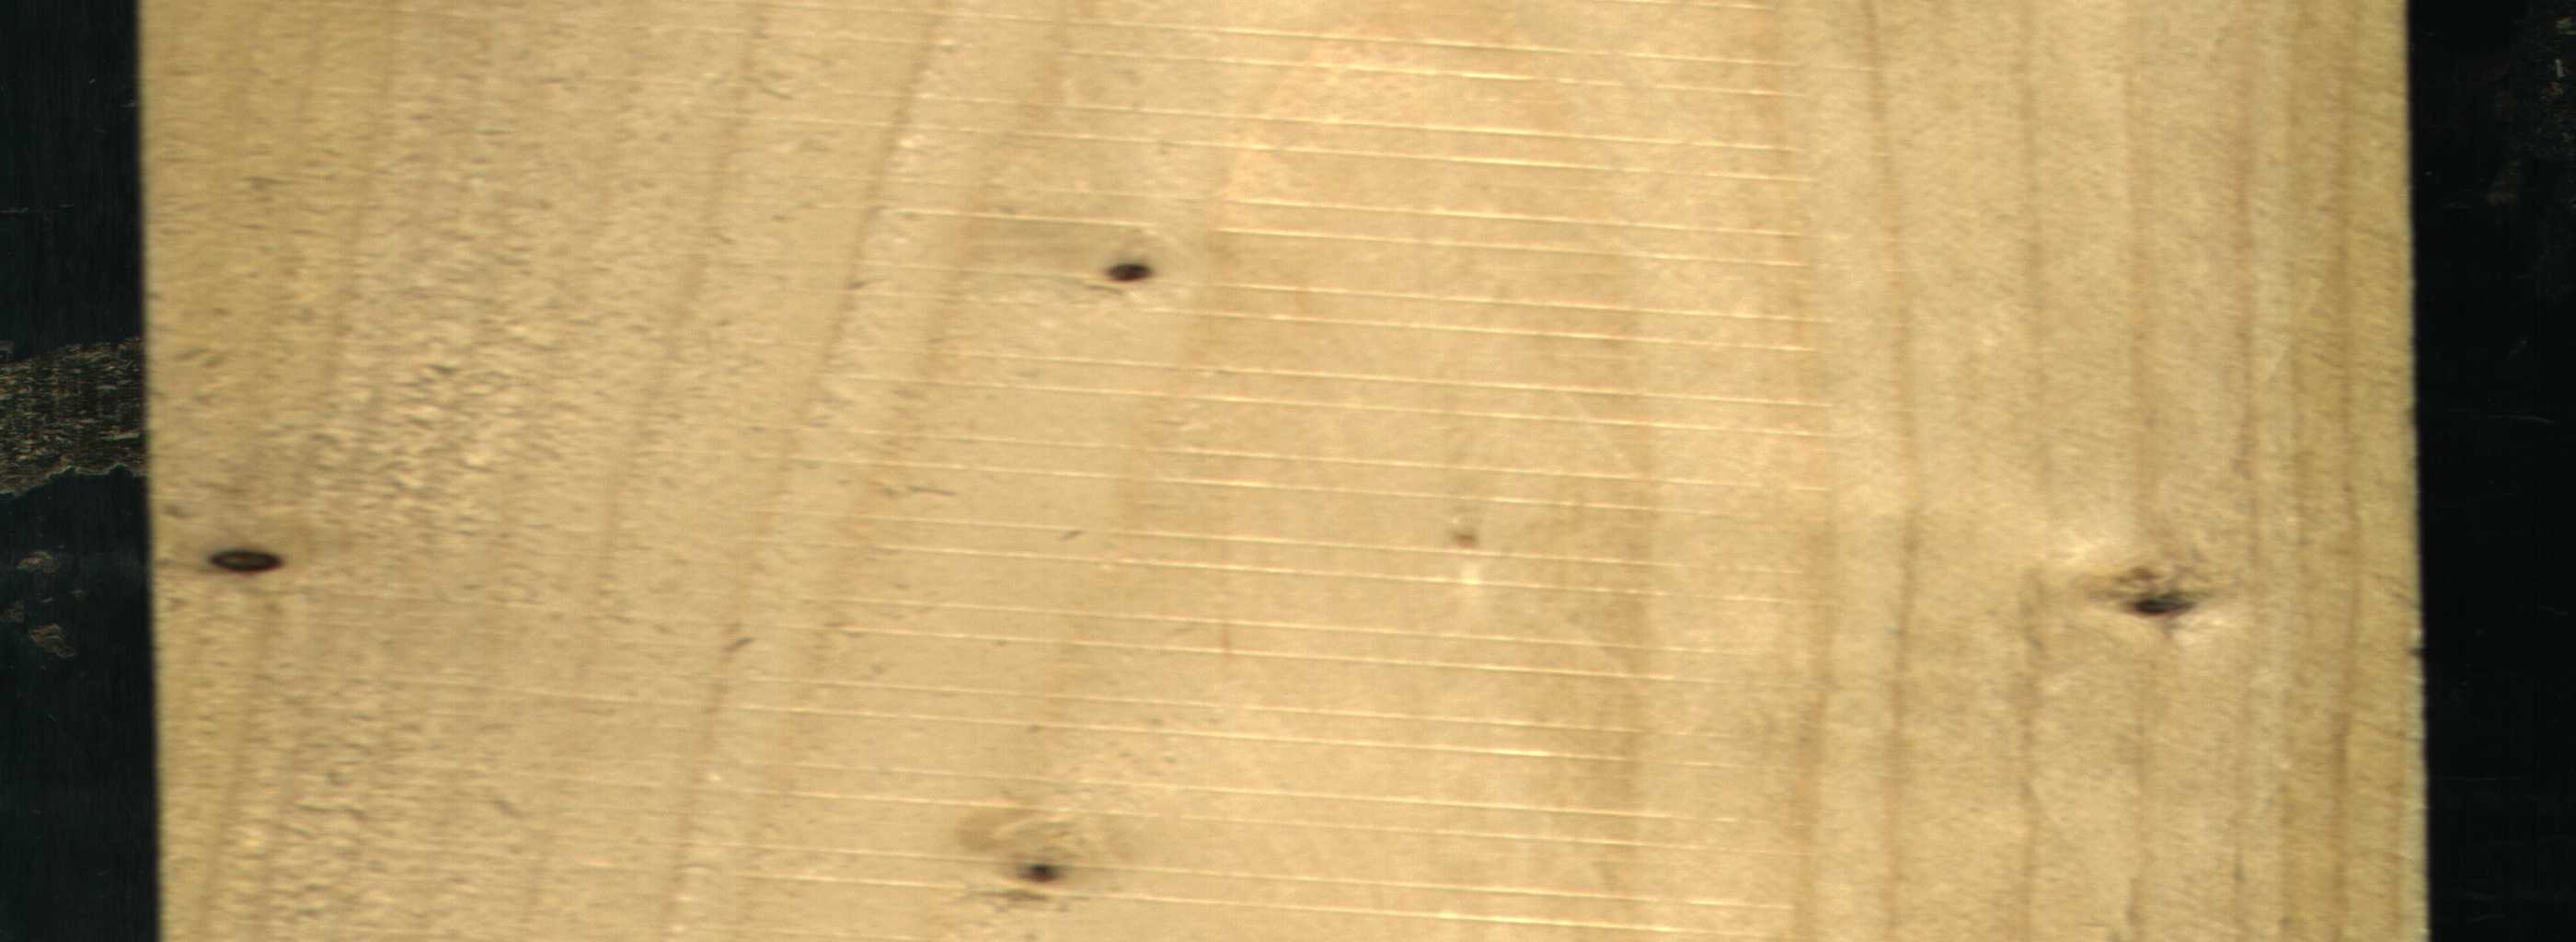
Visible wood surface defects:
Dead_Knot
Dead_Knot
Dead_Knot
Live_Knot